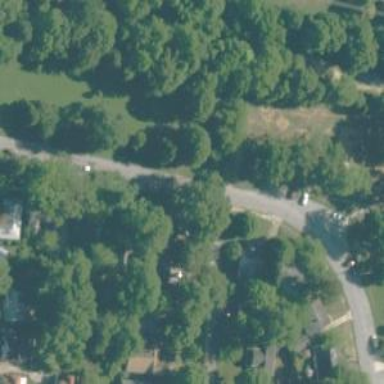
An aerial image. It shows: Residential road with sidewalk on the left side.